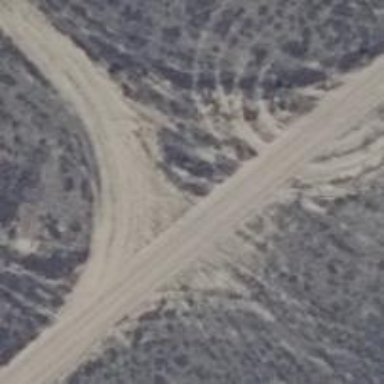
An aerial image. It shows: Track with grade 1 quality.